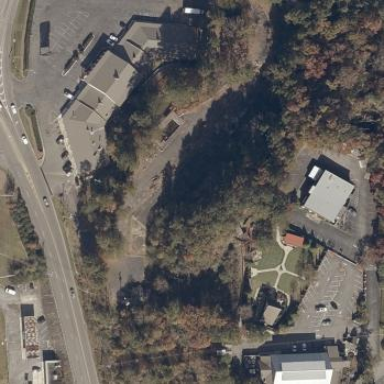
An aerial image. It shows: Building that is motel.